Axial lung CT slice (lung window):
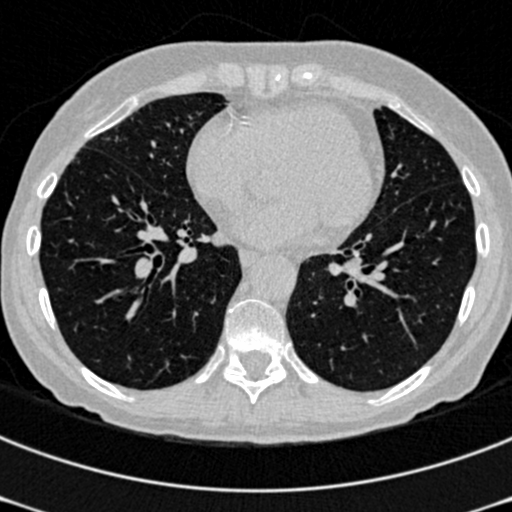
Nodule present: no